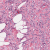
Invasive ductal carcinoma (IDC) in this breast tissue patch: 1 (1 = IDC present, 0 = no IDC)